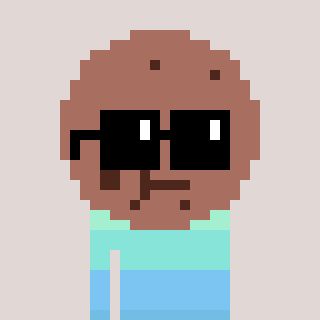
a pixel art character with square black sunglasses, a cookie-shaped head and a gunk-colored body on a warm background